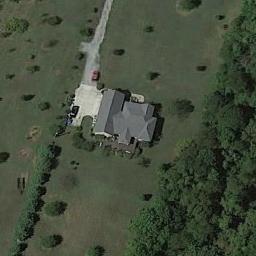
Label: sparse_residential